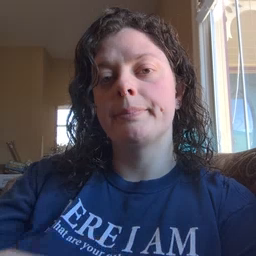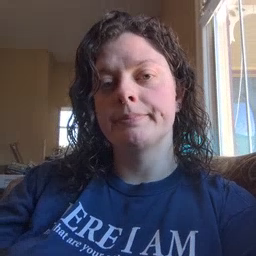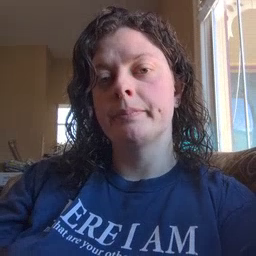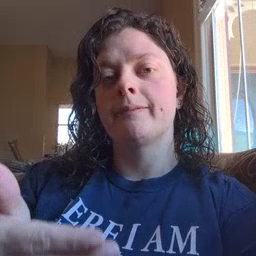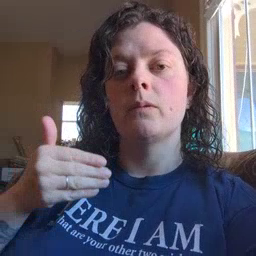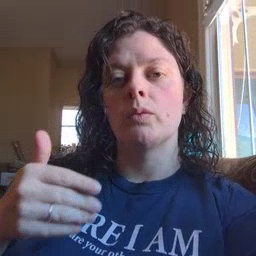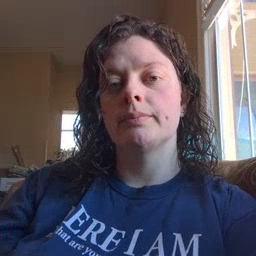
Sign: before